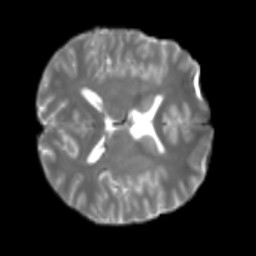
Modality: T2w
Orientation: axial
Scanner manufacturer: siemens
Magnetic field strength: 3 T
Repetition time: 4 s
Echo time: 0.0594 s